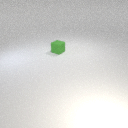
small green rubber cube